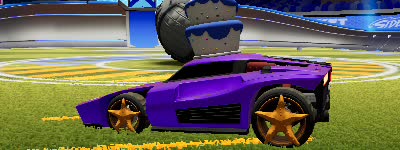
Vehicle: breakout